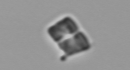
Label: Bacillariophyceae_morphotype1